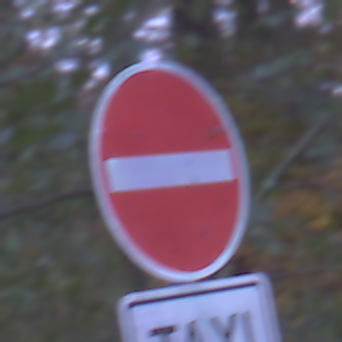
Verkehrszeichen: VerbotDerEinfahrt
Zusatzzeichen unten: BesondereFahrzeugeUndTransportgueter1
Umgebung: Outdoor, Suburban
Tageszeit: Night
Wetter: PartlyCloudy
Licht: Artificial
Jahreszeit: NotSpecified
Kontrast: LowContrast